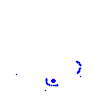
Particle: kaon